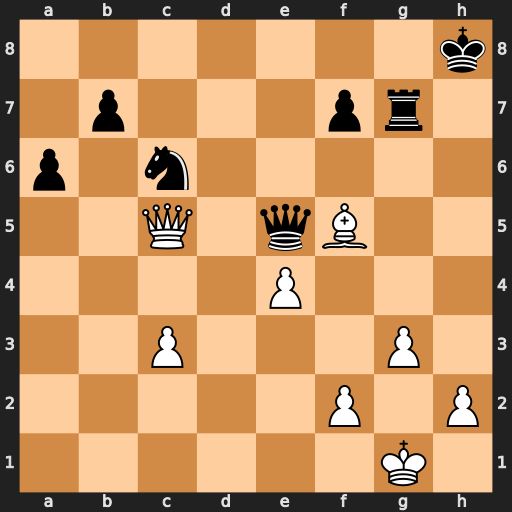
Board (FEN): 7k/1p3pr1/p1n5/2Q1qB2/4P3/2P3P1/5P1P/6K1
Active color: w
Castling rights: -
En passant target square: -
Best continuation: Qf8+ Rg8 Qh6#